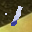
Label: 1